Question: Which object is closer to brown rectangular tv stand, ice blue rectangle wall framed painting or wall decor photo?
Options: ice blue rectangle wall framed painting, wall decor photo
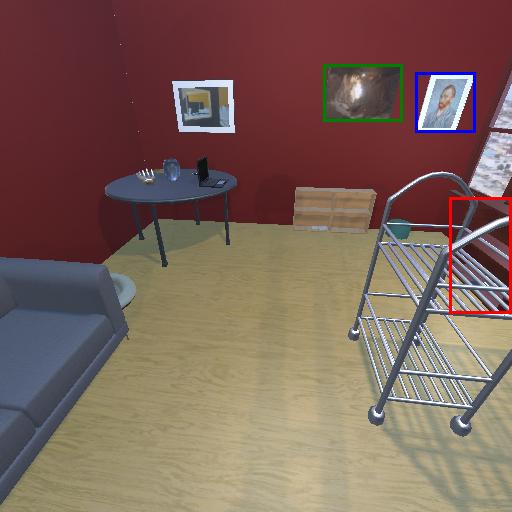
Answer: ice blue rectangle wall framed painting